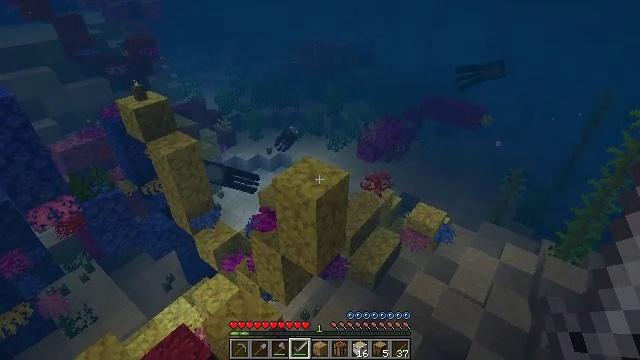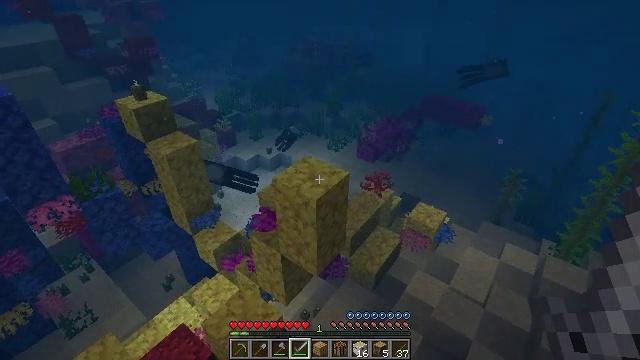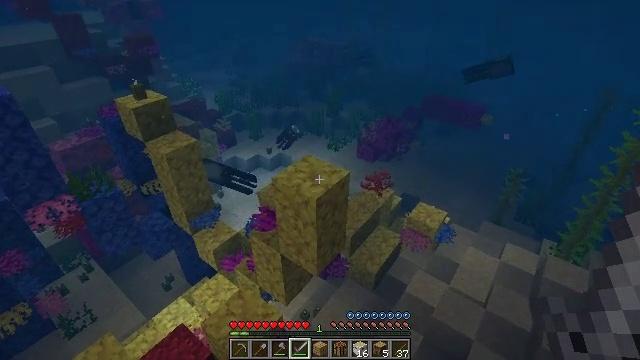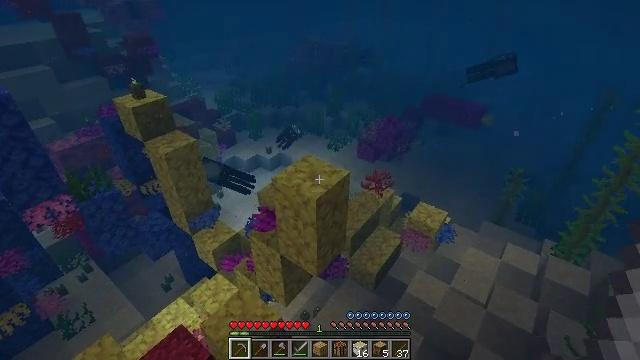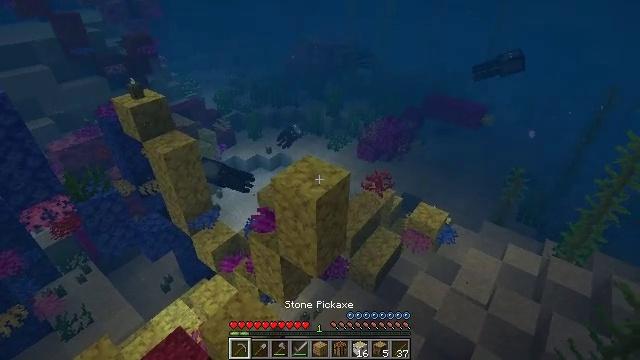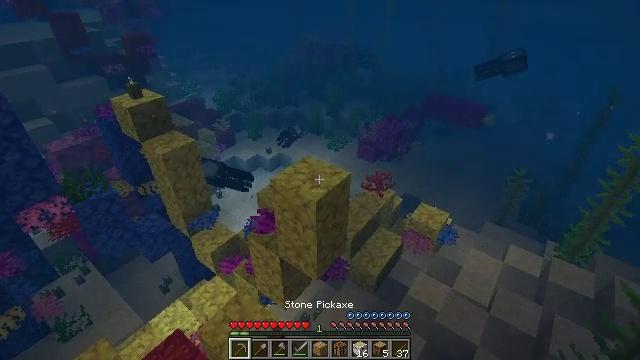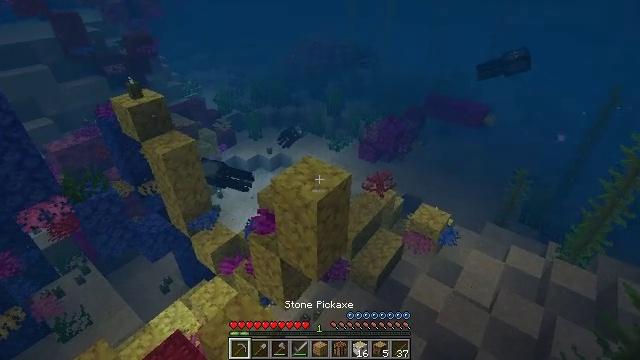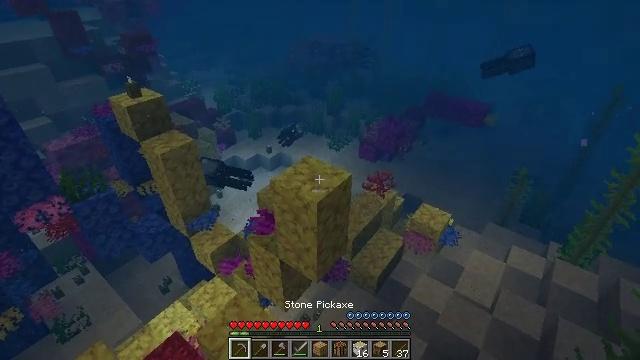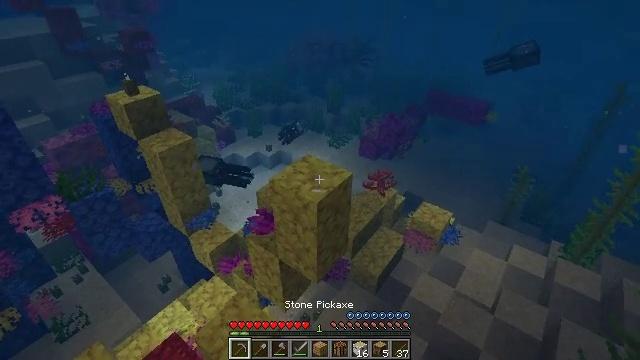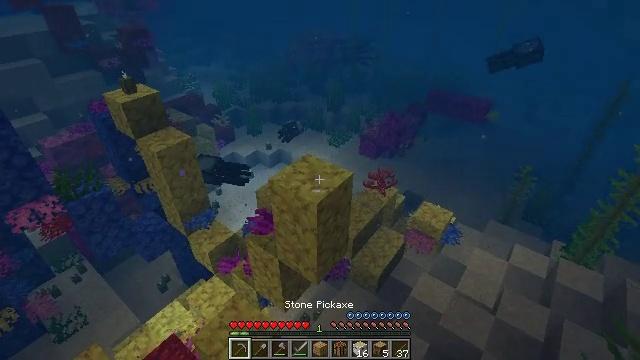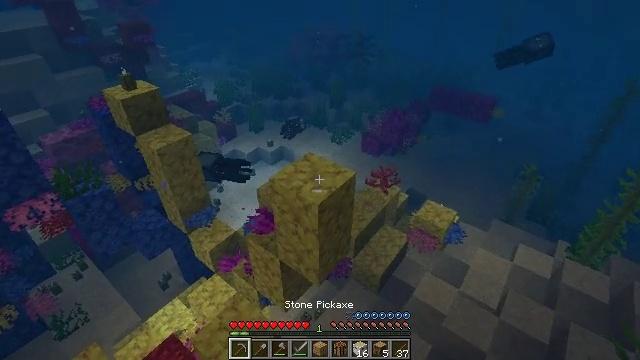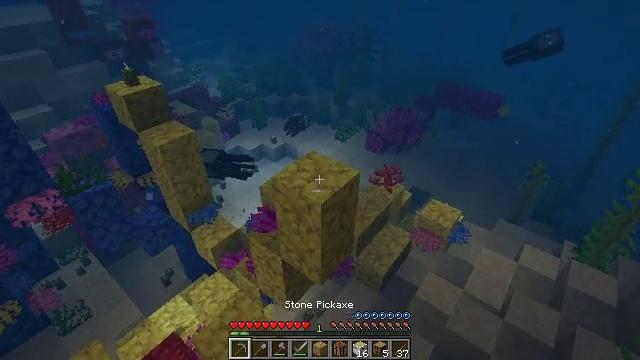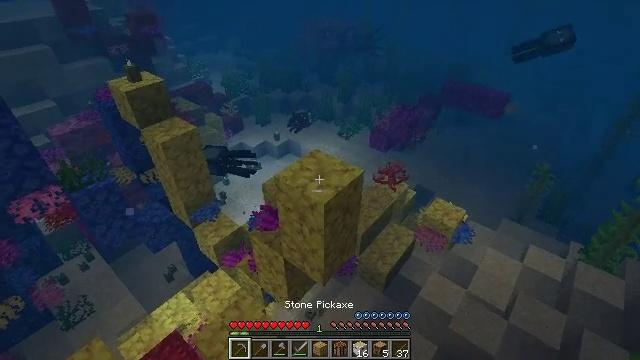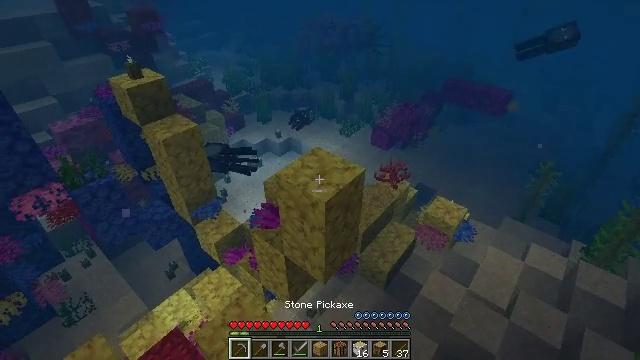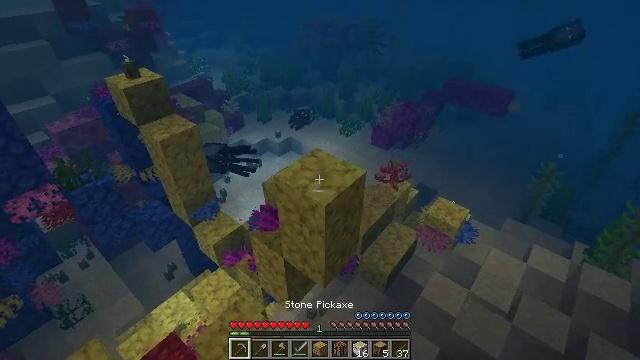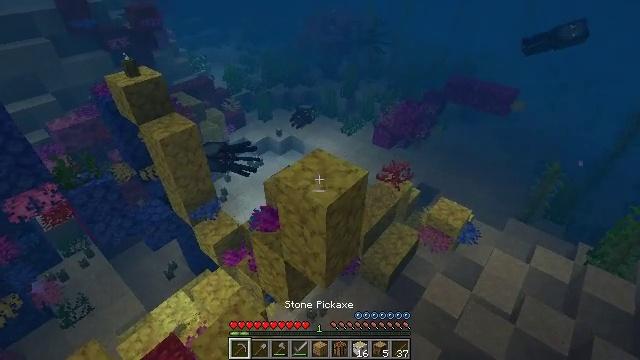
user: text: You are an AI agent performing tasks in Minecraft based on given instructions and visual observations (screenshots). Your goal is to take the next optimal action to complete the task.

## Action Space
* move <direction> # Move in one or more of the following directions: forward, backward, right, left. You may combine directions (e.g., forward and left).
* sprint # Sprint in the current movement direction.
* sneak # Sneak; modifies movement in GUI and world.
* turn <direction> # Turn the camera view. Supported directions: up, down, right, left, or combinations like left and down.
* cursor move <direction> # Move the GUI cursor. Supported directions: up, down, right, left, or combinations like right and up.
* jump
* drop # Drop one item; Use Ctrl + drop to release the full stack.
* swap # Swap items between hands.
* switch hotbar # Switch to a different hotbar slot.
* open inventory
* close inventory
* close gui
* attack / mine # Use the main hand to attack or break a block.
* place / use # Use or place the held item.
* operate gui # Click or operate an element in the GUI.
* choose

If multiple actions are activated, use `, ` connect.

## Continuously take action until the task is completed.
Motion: motion action
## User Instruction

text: Break the horn coral block from a coral reef.
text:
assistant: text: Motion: no_op
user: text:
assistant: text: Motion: move forward
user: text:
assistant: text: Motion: move forward, switch to hotbar 1
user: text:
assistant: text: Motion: move forward, switch to hotbar 1
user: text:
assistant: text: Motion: move forward, switch to hotbar 1
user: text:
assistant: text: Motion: move forward, switch to hotbar 1
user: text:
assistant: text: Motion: move forward, switch to hotbar 1
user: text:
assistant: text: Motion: move forward
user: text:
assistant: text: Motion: move forward
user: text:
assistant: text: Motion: move forward
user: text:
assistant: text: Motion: move forward
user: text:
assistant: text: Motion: move forward
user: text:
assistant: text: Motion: move forward
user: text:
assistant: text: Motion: move forward
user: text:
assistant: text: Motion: move forward
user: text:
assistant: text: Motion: move forward
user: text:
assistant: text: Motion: move forward
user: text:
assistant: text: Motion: move forward
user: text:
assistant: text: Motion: move forward
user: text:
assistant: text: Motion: move forward
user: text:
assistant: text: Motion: move forward
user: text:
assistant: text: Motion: attack / mine
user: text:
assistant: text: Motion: turn down, attack / mine
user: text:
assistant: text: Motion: attack / mine
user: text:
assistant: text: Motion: turn down, attack / mine
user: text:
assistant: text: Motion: turn down, attack / mine
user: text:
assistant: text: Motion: attack / mine
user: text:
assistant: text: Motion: attack / mine
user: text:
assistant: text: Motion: attack / mine
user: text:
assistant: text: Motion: attack / mine